Field crop: tomato
Growth stage: 2
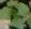
Species: solanum